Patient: sex F, age 35
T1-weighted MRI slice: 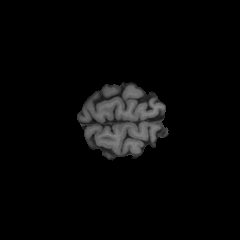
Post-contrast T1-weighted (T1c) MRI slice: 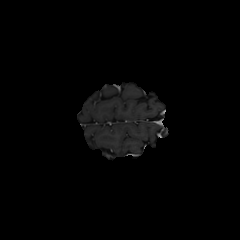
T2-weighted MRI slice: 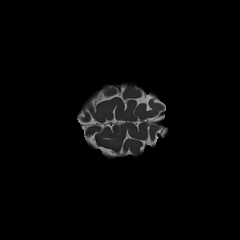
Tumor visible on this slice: no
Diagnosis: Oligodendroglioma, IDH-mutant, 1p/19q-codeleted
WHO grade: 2